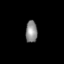
Tissue: lung
Cell type: Others
Senescence score: 0.1733
Nuclear area (px): 254
Mean DAPI intensity: 136.583